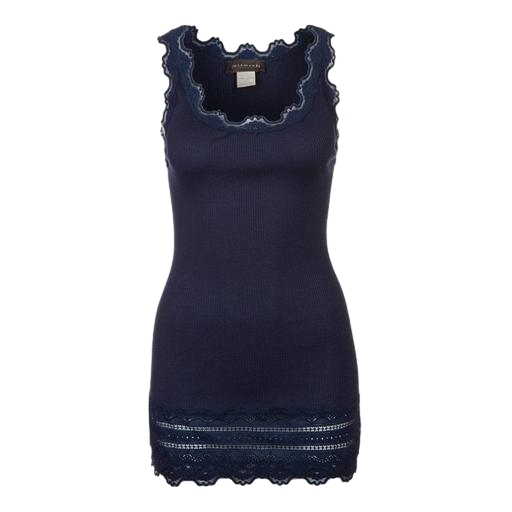
lace-trimmed ribbed tank, blue lace-accented top, dark blue tank top, white background